Interaction volume radius: 5 \u00c5
Interaction volume height: 30 \u00c5
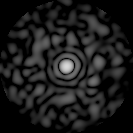
Disorder parameter: 0.806